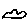
Label: cloud